Question: I am trying to print coordinates of all route steps, similar to Google Maps SDK's "legs".
But it tells me that I cannot use 'polyline' property to obtain a coordinate?

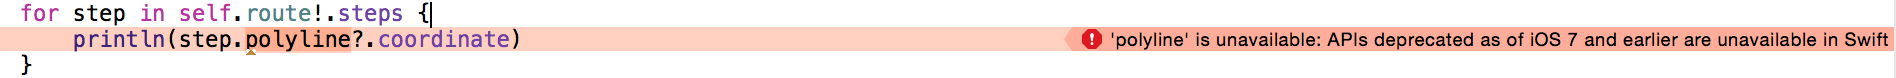
Answer: Try this:
'''
for step in self.route!.steps as [MKRouteStep] {
'''
otherwise it treats 'step' as 'AnyObject' (which doesn't have a 'polyline' property defined so you get that compiler error).
---
By the way, note that 'polyline.coordinate' just gives the average center of the polyline or one endpoint. A polyline can have more than one line segment.
If you need to get the line segments and coordinates along the polyline, see <URL>.
Here's one possible translation to Swift (with help from <URL>:
'''
for step in route!.steps as [MKRouteStep] {
let pointCount = step.polyline.pointCount
var cArray = UnsafeMutablePointer<CLLocationCoordinate2D>.alloc(pointCount)
step.polyline.getCoordinates(cArray, range: NSMakeRange(0, pointCount))
for var c=0; c < pointCount; c++ {
let coord = cArray[c]
println("step coordinate[\(c)] = \(coord.latitude),\(coord.longitude)")
}
cArray.dealloc(pointCount)
}
'''
As the first linked answer warns, you may get hundreds or thousands of coordinates per step depending on the route.